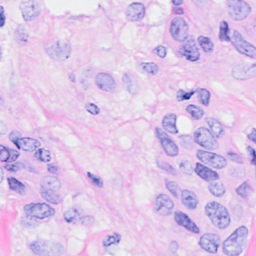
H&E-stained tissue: Breast